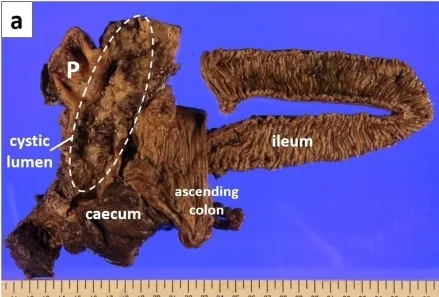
Macroscopic view of the opened ileum, caecum, cystic mass lesion (a). . It revealed a distended mucus-filled cystic mass lateral to the caecum with no communication with the lumen.
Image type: pathology (h&e)